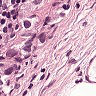
Metastatic tissue present: yes